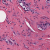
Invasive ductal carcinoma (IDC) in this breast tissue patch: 1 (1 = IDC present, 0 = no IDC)